Question: I'm testing out my CSS at <URL> and trying to make the website responsive to a small screen size.
Only problem is, I can't get the padding to work on element. To reproduce the problem resize your browser window till the sidebar stops floating to the right (this will appear at the bottom, once the screen size is below width of 600px.
All the CSS is inline for now, to view the css. Part relevant to the resizing starts at:
'''
@media screen and (max-width: 600px) {
'''
Edit: This image shows the padding in purple (via Firebug) not displaying properly:

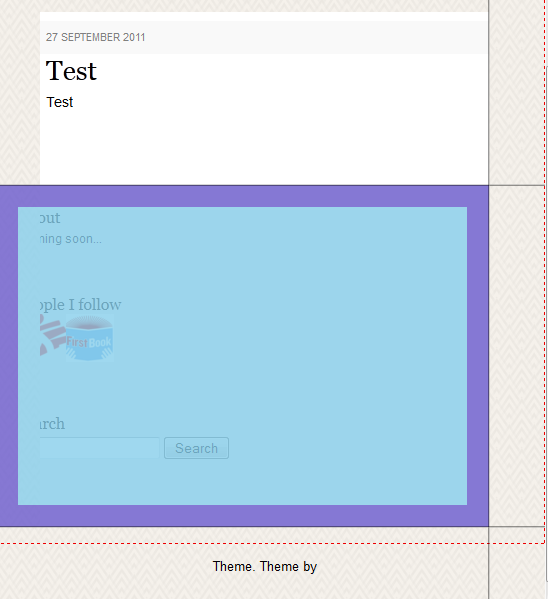
Answer: What about the padding isn't working? Chrome's web inspector seems to confirm that the padding is there as declared.
I do notice that your '<aside>' element ends up positioned outside the left edge of your layout, but that's because it's floated right and has 'width: 100%;' assigned to it.